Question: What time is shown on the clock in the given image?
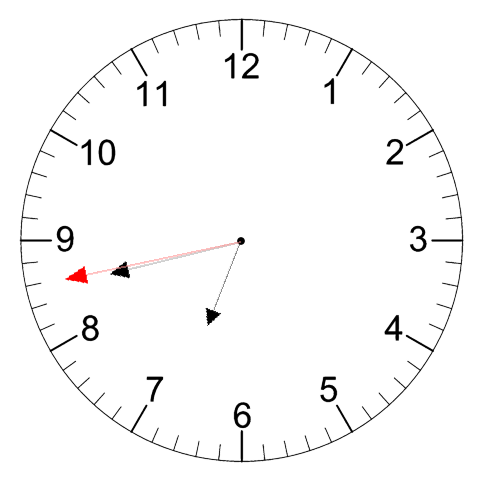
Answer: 06:42:43